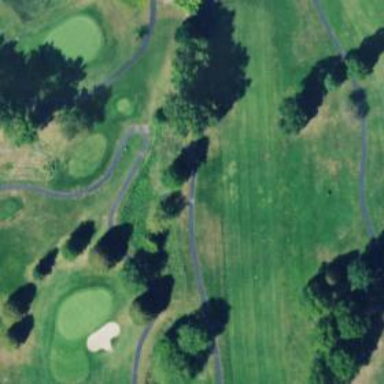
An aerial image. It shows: Golf hole.